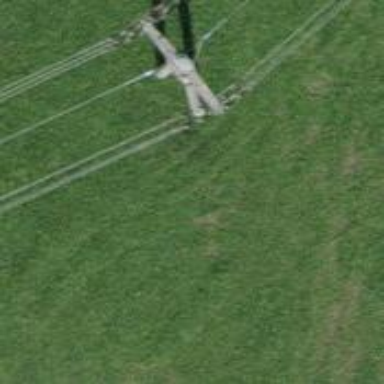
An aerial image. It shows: Power pole.